Question: I have created a script that requires my microphone. It uses the HTML5 speech recognition API. Chrome asks permission every time I want to perform a speech recognition test.
Javascript (partial) code that I am using:
'''
var recognition = new webkitSpeechRecognition();
recognition.continuous = true;
recognition.interimResults = true;
recognition.onresult = function(event) {
console.log(event.results[0][0].transcript);
if(event.results[0][0].transcript === 'print')
{
console.log('');
}
};
recognition.start();
'''
I have tried to add it into the list of exceptions in either Chrome and Flash player, but it still asks for permission.
Printscreen:

That message pops up everytime I click the button.
Is there any way to disable Chrome for asking permission?
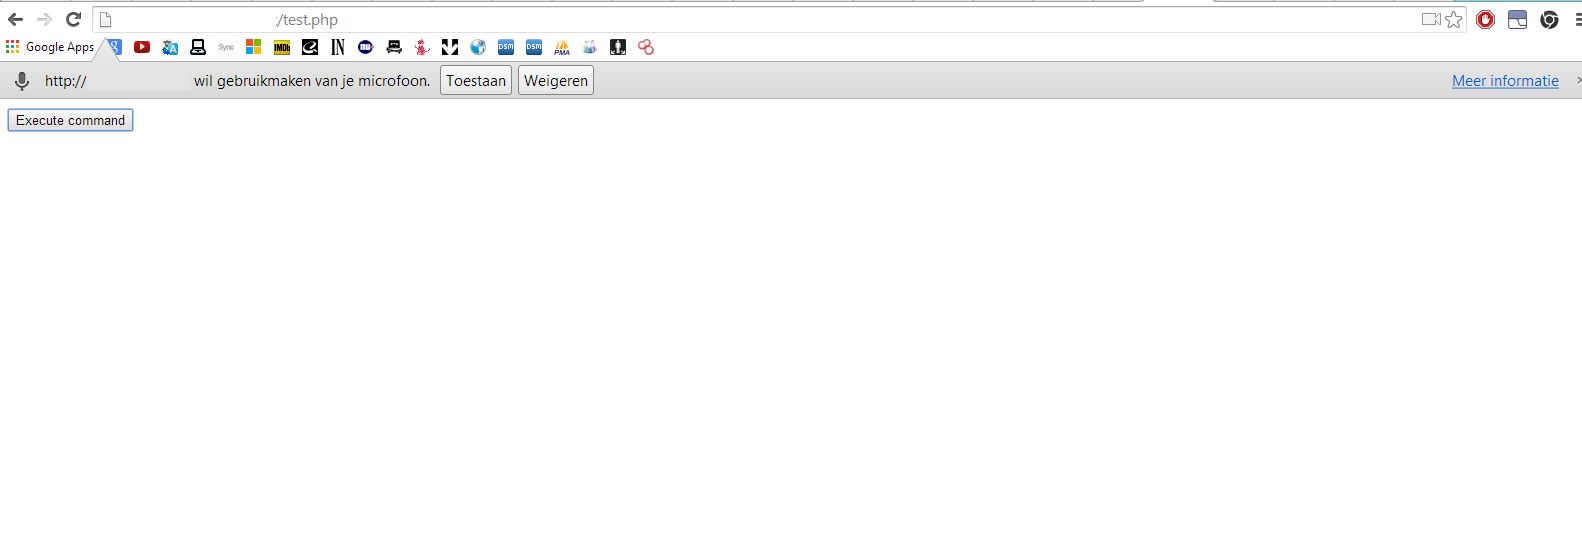
Answer: As jschorr mentioned in the comments above, only using HTTPS will prevent the browser from asking for permissions every time recognition is started
As clearly stated <URL>